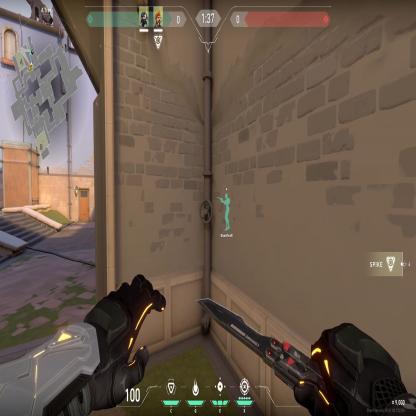
Label: teammate